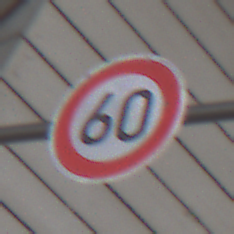
Verkehrszeichen: Geschwindigkeit60
Umgebung: Roofed, Urban
Tageszeit: MorningAfternoon
Wetter: PartlyCloudy
Licht: Natural
Jahreszeit: NotSpecified
Kontrast: MediumContrast